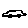
Label: car